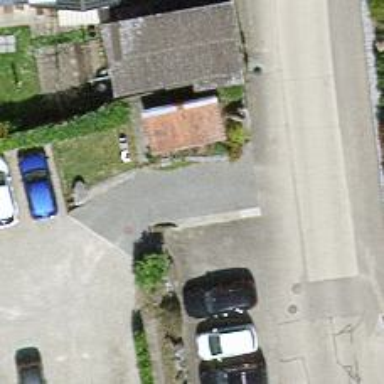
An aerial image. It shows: Road serving as parking aisle.